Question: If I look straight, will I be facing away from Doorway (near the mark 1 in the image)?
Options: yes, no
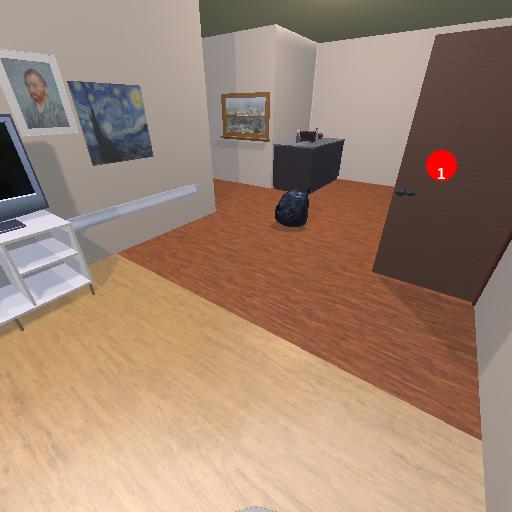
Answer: yes